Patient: sex F, age 62
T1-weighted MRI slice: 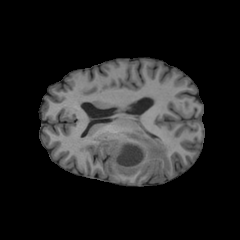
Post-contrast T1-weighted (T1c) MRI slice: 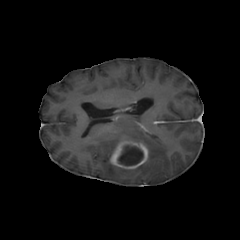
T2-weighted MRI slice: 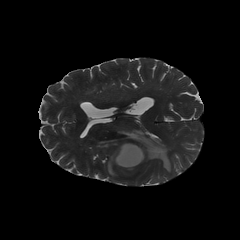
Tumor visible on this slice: yes
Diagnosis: Glioblastoma, IDH-wildtype
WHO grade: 4